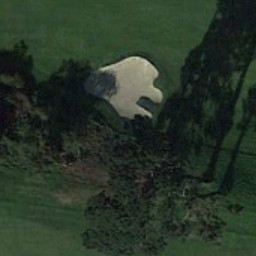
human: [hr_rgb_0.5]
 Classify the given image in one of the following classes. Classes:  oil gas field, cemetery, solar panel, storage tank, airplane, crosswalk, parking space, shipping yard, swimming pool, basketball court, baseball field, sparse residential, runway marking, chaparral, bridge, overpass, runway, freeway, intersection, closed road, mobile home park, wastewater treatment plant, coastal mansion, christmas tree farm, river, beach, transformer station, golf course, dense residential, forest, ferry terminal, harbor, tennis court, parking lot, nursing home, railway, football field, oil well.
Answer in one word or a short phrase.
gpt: golf course